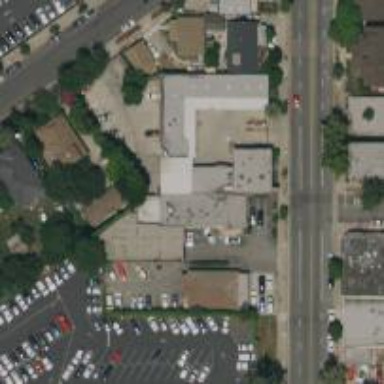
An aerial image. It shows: Commercial building.